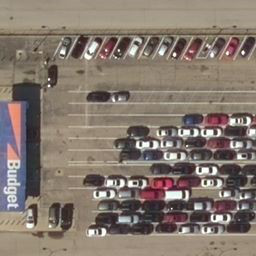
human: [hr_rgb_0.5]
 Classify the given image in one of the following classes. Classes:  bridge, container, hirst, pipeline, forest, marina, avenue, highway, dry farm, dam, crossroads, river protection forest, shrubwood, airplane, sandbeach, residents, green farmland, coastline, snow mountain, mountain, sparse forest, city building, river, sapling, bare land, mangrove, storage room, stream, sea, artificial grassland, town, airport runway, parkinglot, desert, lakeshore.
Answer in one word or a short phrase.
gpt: parkinglot